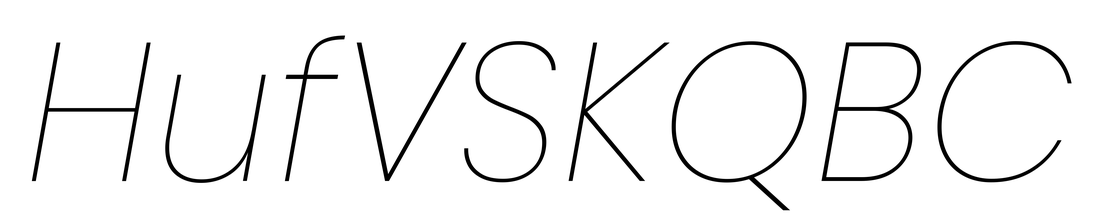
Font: Poppins-ThinItalic